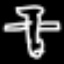
Label: airplane